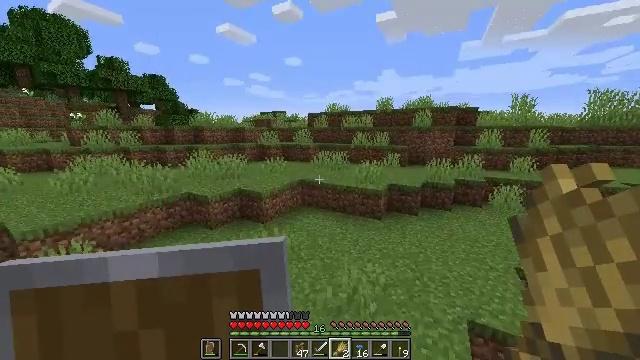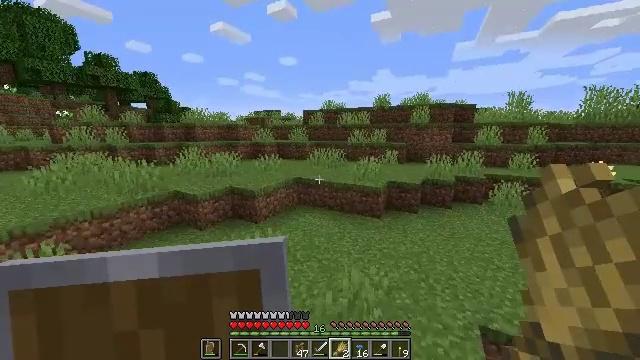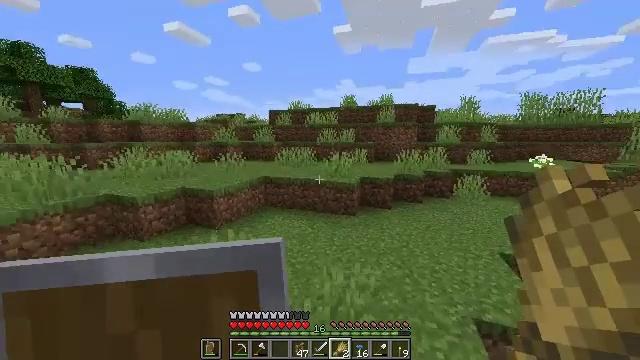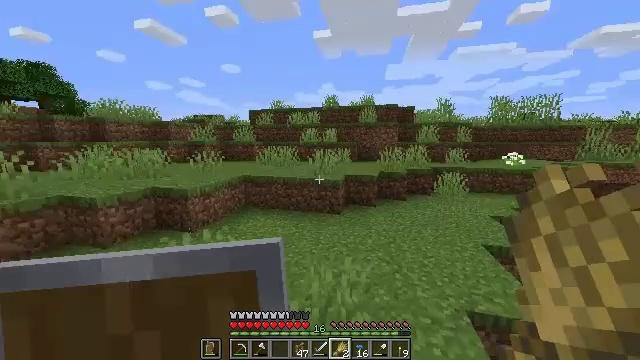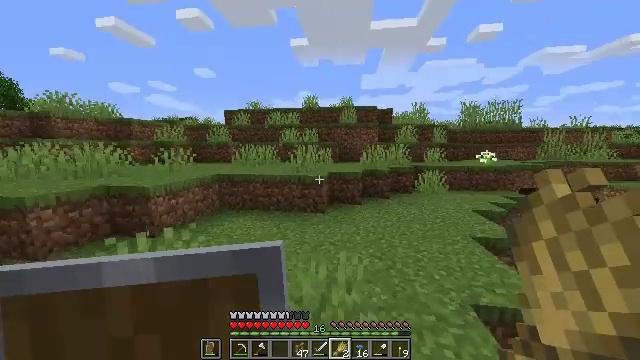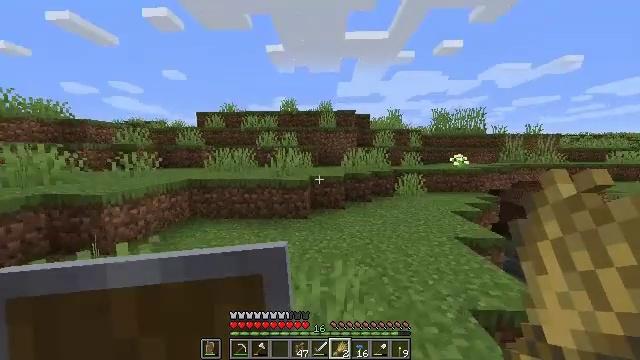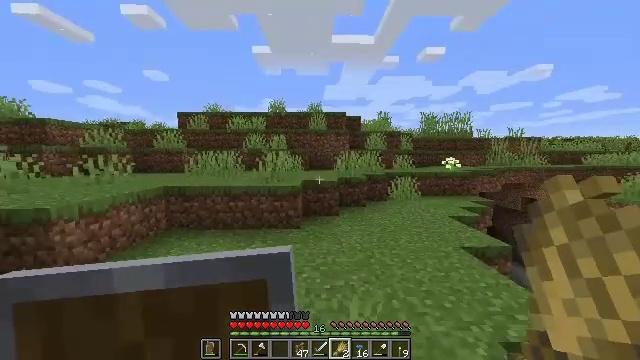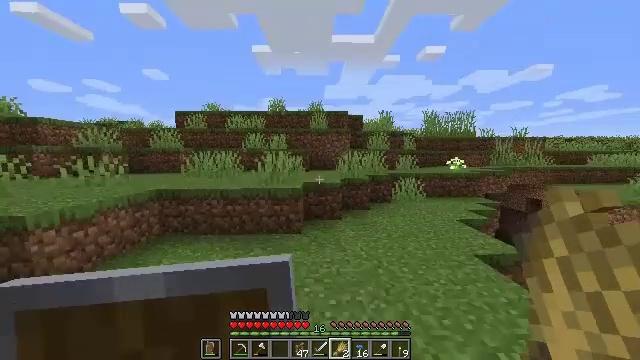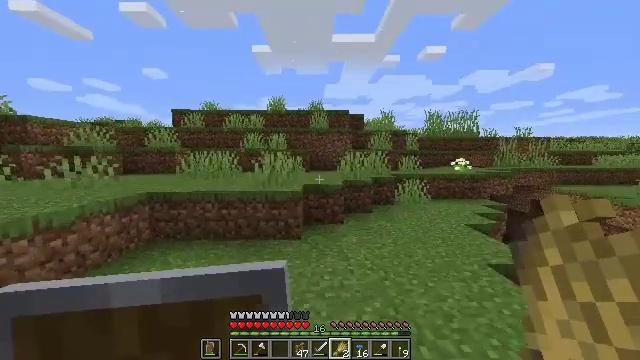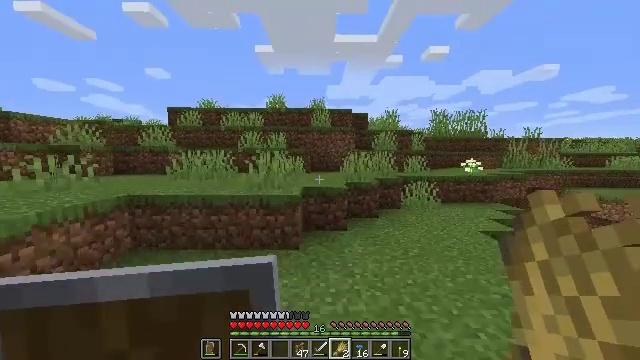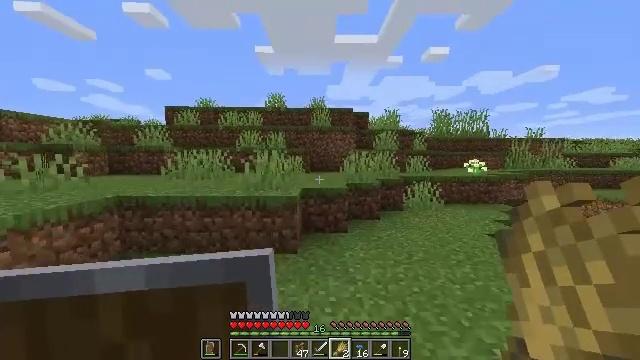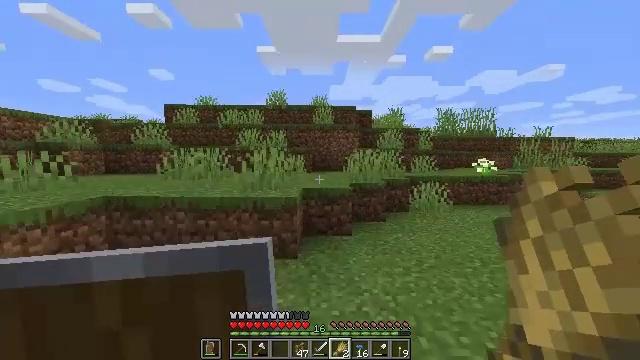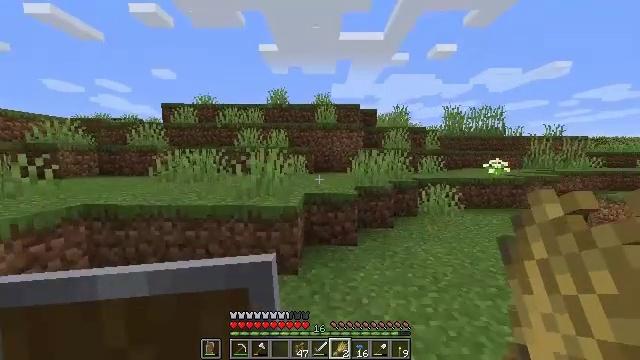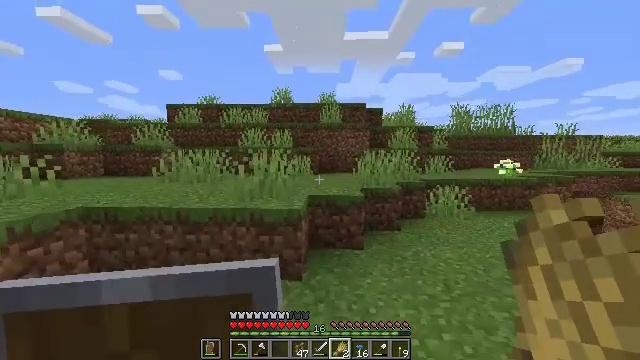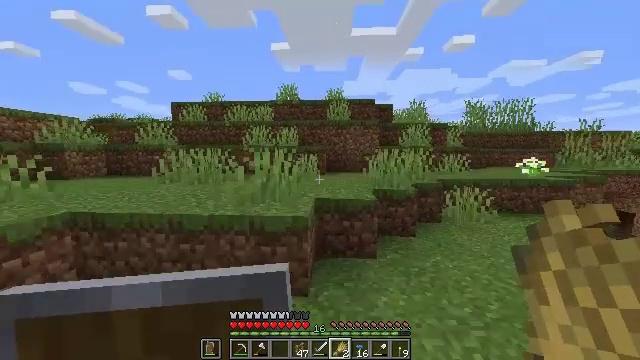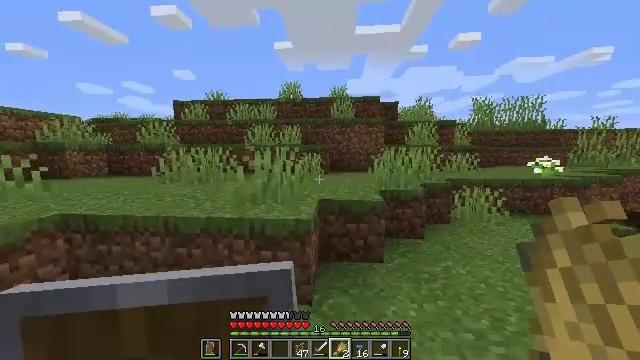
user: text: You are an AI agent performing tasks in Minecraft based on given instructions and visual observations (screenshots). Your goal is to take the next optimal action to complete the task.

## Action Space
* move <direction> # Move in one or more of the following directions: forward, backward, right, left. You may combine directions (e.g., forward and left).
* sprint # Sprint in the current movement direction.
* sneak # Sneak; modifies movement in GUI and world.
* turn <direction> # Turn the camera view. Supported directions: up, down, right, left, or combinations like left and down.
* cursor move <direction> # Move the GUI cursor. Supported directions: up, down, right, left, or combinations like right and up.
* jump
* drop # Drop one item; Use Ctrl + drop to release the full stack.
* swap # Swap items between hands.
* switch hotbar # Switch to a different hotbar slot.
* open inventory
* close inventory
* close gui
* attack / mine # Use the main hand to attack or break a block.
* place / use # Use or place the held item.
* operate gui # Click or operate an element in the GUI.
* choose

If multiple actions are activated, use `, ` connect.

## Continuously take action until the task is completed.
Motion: motion action
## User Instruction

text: Utilize the crafting table to create an iron hoe.
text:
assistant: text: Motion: move forward, turn right, jump
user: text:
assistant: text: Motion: move forward, turn right and up, jump
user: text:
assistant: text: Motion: move forward, turn right, jump
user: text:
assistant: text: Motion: move forward, turn right and up
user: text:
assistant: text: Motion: move forward, turn right and up
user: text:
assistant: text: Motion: move forward, turn right
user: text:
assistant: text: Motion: move forward
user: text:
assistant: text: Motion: move forward
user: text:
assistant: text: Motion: move forward
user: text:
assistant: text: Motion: move forward
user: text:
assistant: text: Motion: move forward
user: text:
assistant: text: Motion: move forward
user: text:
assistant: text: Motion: move forward, turn left
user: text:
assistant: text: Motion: move forward, turn left
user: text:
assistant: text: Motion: move forward
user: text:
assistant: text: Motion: move forward, jump
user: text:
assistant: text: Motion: move forward, jump
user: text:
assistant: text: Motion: move forward, jump
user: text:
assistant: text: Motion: move forward, turn left, jump
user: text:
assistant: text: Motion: move forward, turn left, jump
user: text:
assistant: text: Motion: move forward, turn left, jump
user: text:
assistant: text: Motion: move forward, turn left and down
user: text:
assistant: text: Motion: move forward, turn left
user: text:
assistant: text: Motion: move forward
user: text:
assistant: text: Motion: move forward
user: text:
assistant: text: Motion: move forward
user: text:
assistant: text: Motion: move forward
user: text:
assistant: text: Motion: move forward
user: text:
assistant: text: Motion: move forward
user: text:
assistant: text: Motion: move forward